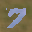
Label: 7